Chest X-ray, PA view. Patient: 60 years old, sex F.
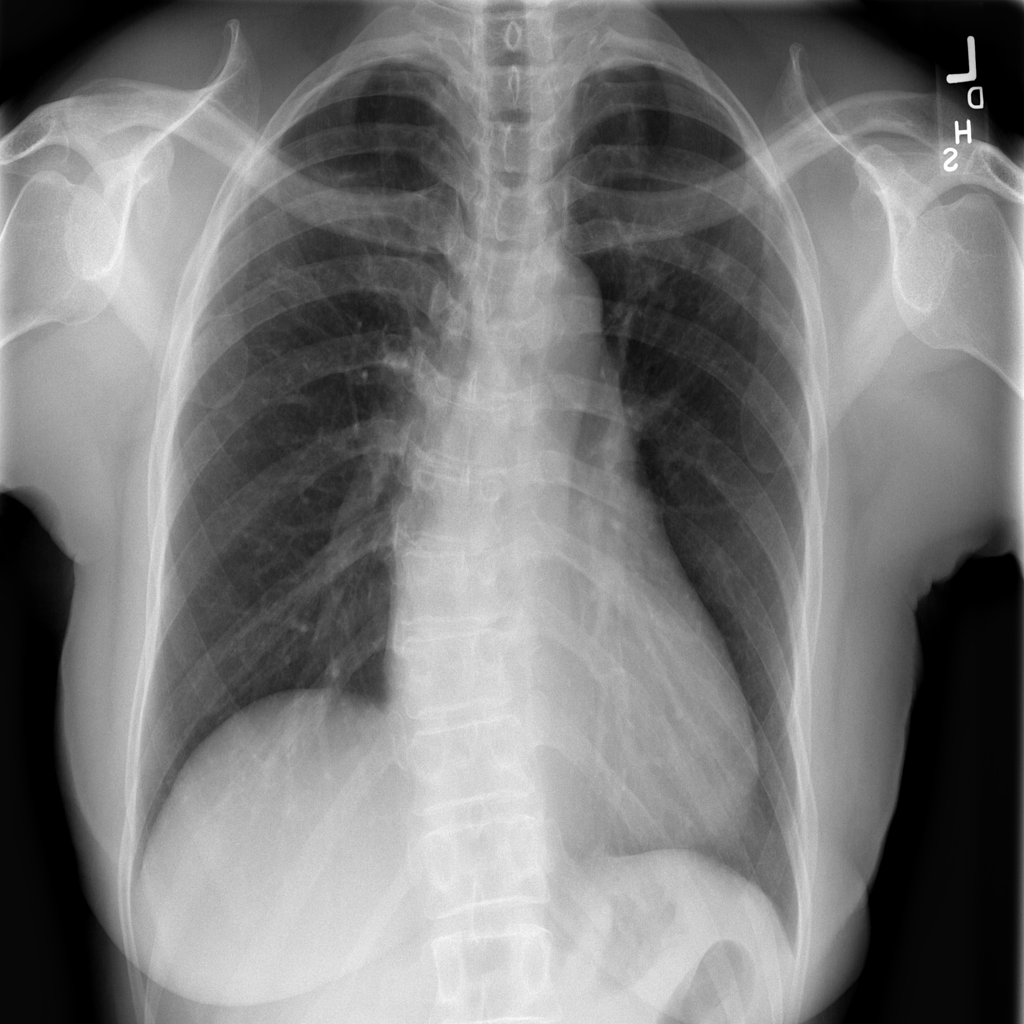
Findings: No Finding